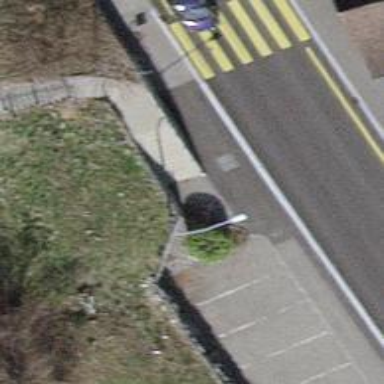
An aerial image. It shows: Concrete steps.